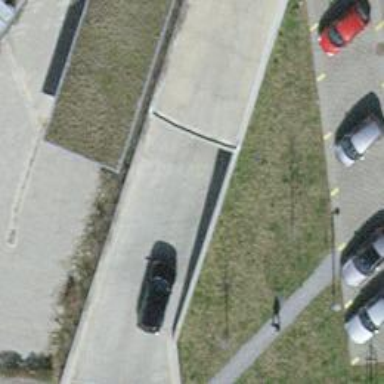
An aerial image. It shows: Parking entrance.